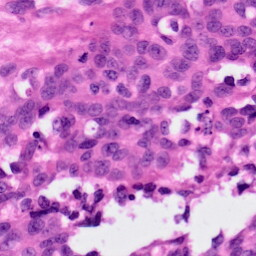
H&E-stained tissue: Ovarian